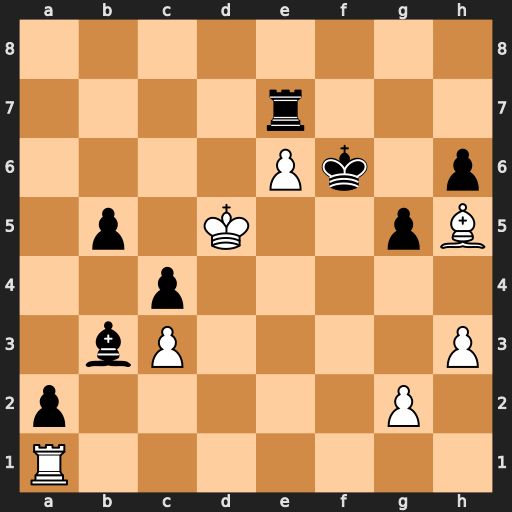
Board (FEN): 8/4r3/4Pk1p/1p1K2pB/2p5/1bP4P/p5P1/R7
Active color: w
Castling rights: -
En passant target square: -
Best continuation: Rf1+ Kg7 Kd6 Rb7 e7 Rxe7 Kxe7